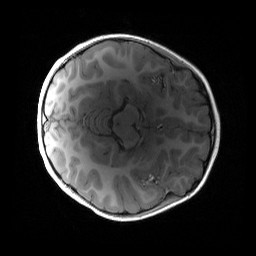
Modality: T1w
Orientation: axial
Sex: female
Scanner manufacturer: siemens
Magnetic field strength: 3 T
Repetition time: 1.9 s
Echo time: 0.00243 s